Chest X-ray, PA view. Patient: 37 years old, sex F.
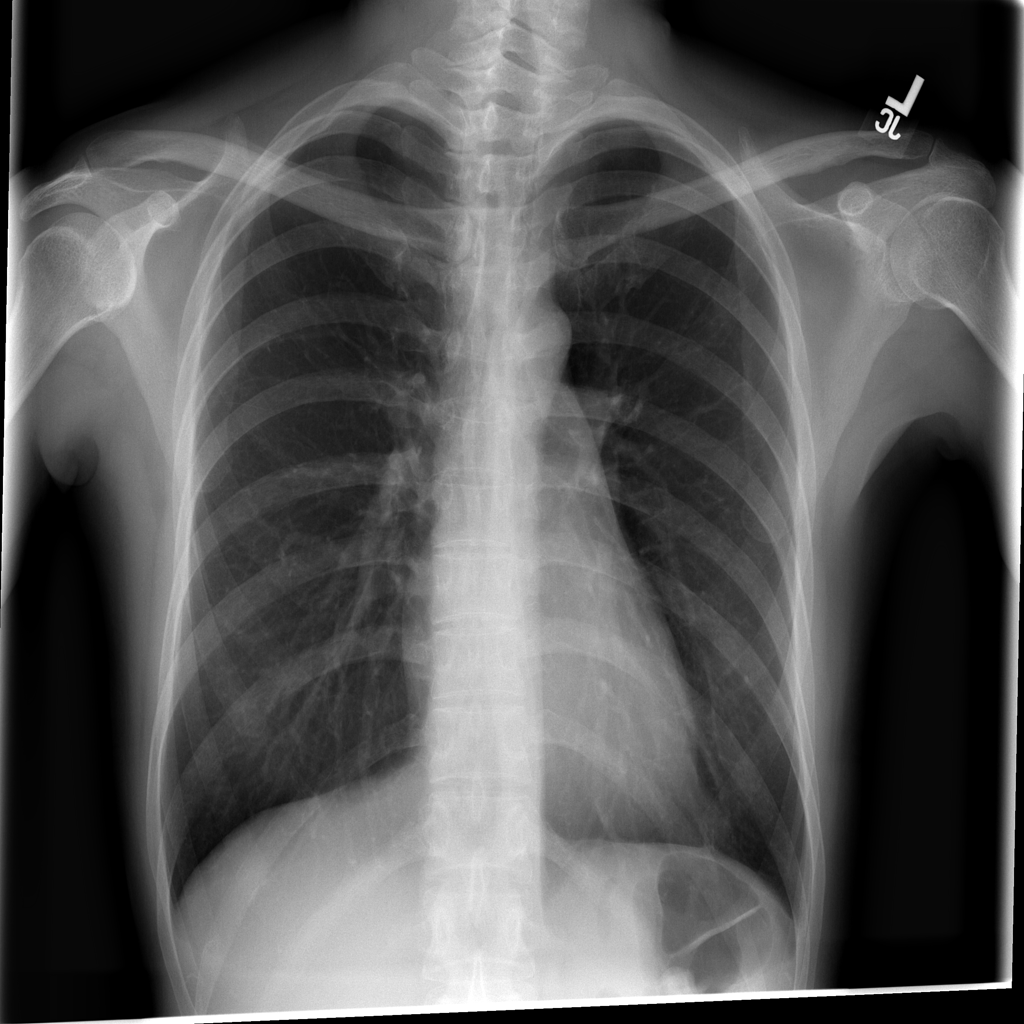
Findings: Infiltration